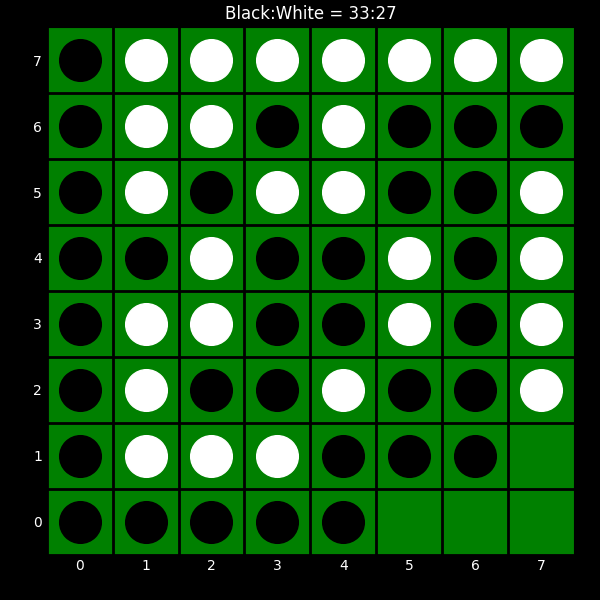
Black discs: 33
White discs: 27